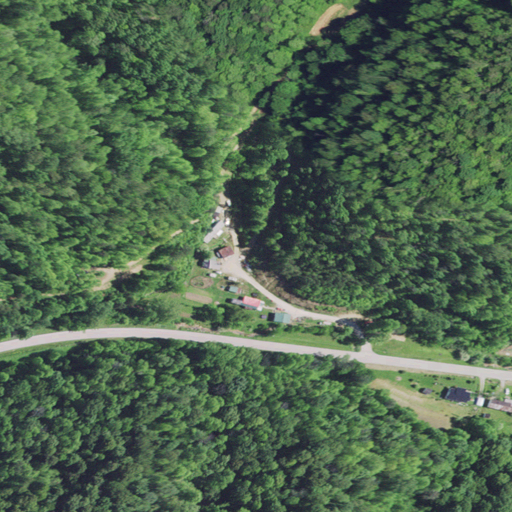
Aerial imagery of valley in Kentucky named Pigpen Hollow containing deciduous forest, mixed forest, low intensity development, open development, pasture, and medium intensity development